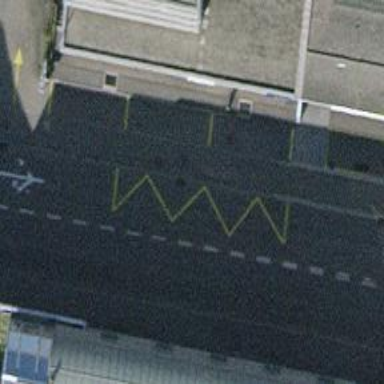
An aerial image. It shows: Bus stop equipped with public transport stop position.